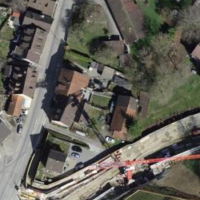
EUNIS habitat code: 55
Species observed at this site:
Sambucus racemosa
Primula vulgaris